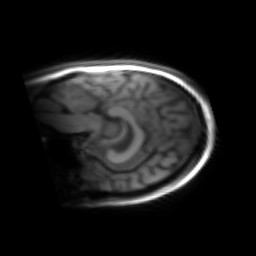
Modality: inplaneT1
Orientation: sagittal
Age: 27
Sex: female
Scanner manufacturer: siemens
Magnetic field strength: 3 T
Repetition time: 1.2 s
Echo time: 0.00251 s